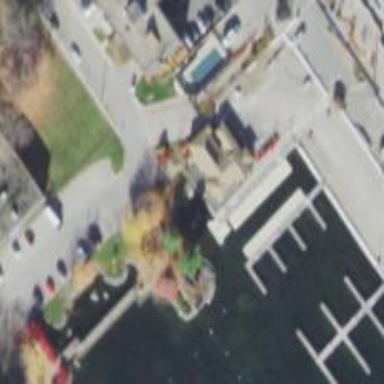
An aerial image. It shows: Marina with fuel station at the harbor.